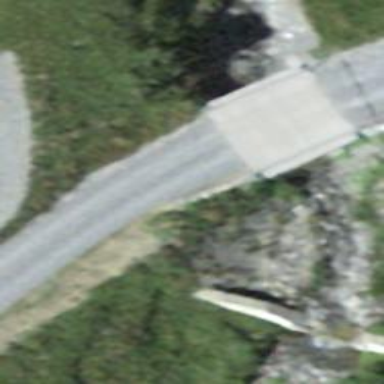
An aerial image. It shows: Track road on bridge with grade4 tracktype. The road is specifically designed for downhill activities.